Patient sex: M
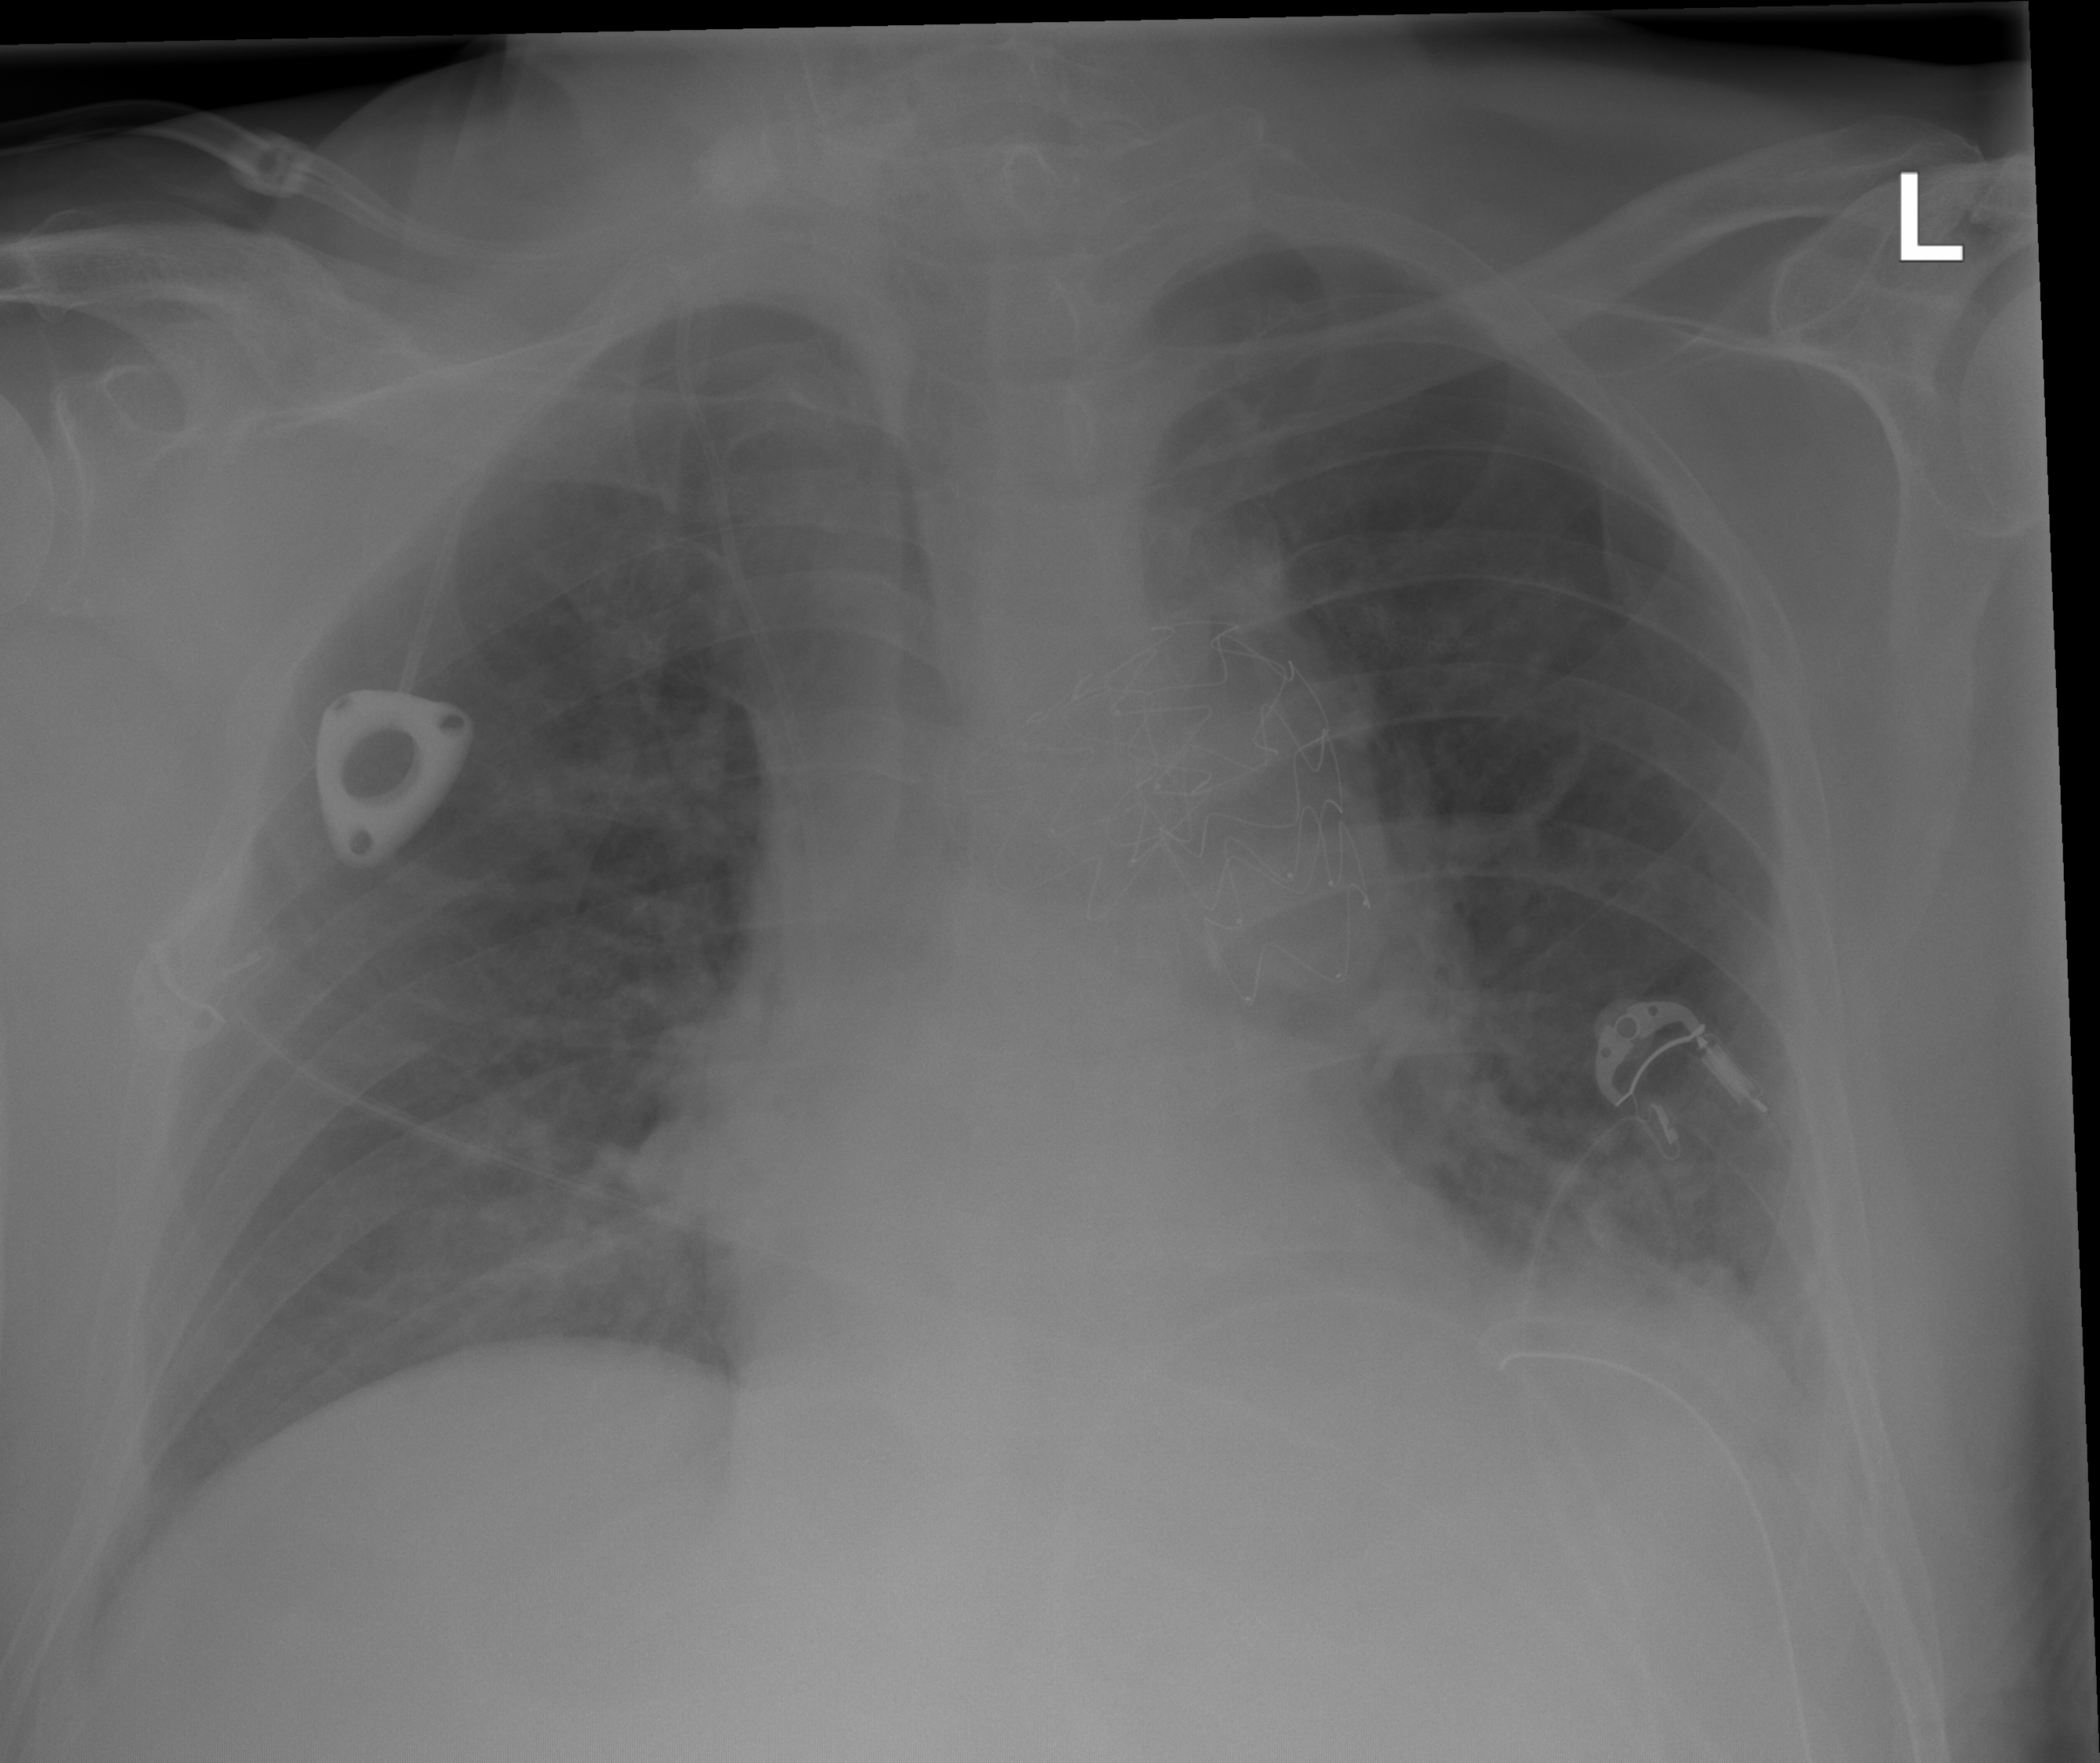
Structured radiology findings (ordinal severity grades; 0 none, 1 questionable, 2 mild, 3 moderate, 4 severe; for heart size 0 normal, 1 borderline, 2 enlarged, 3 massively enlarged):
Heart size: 0
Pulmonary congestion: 0
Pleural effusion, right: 0
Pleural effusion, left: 0
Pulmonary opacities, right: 0
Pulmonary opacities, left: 0
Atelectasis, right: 2
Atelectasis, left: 3